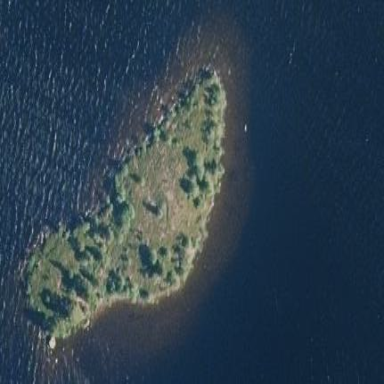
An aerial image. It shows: Islet.